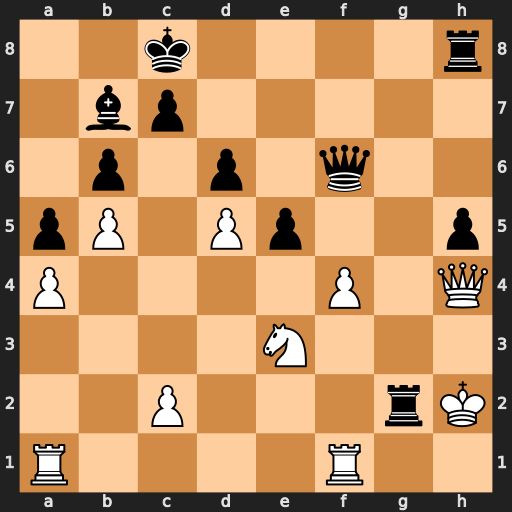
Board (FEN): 2k4r/1bp5/1p1p1q2/pP1Pp2p/P4P1Q/4N3/2P3rK/R4R2
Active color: w
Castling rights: -
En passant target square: -
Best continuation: Nxg2 Qxh4+ Nxh4